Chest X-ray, AP view. Patient: 71 years old, sex M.
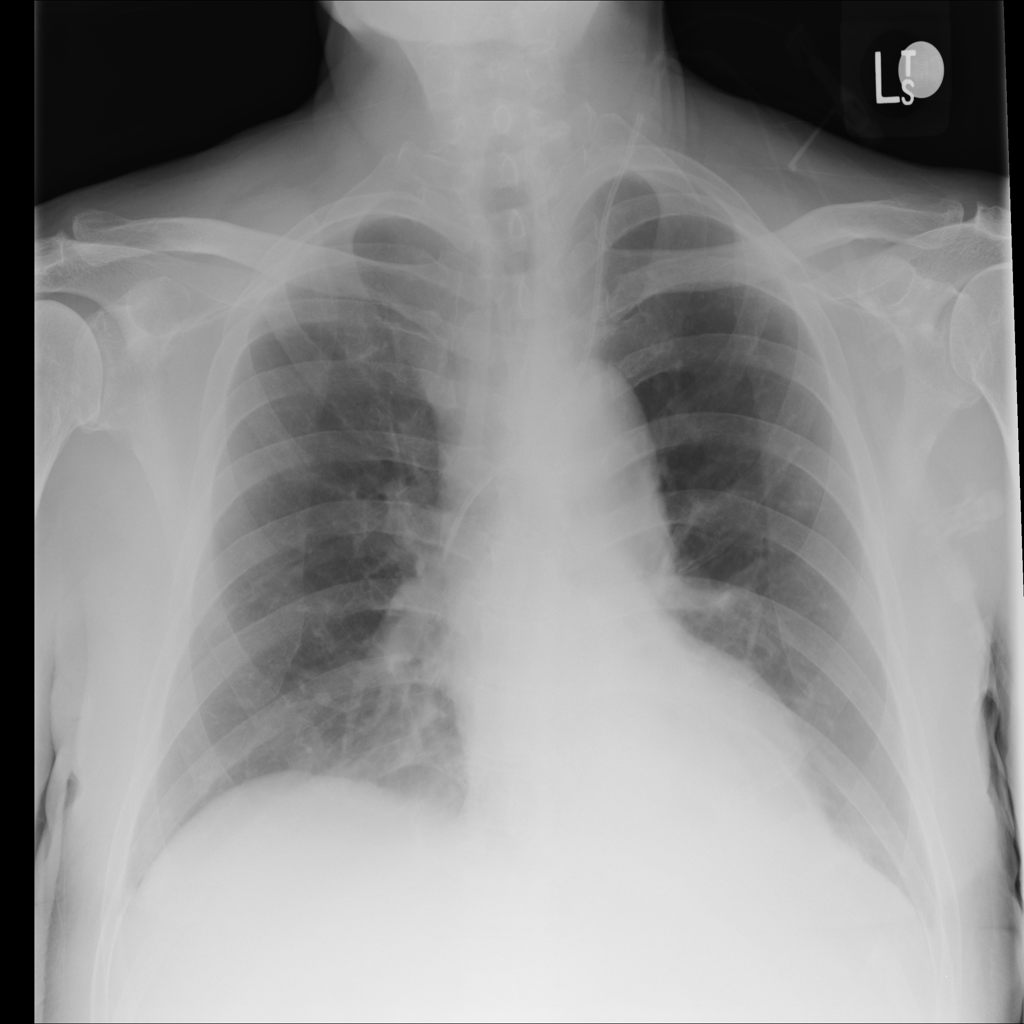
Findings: Atelectasis